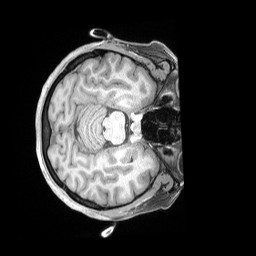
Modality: T1w
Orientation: axial
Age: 35
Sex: female
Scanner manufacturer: siemens
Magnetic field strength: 3 T
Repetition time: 2 s
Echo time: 0.00211 s